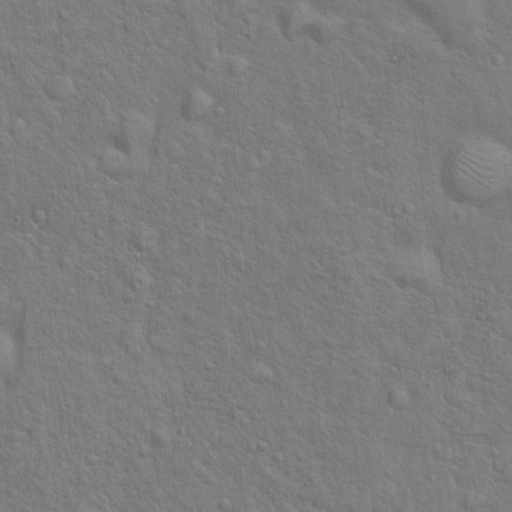
Classes present: Background